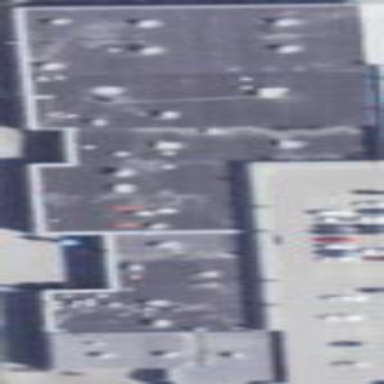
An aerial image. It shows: Retail building.